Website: macys
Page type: delivery-shipping
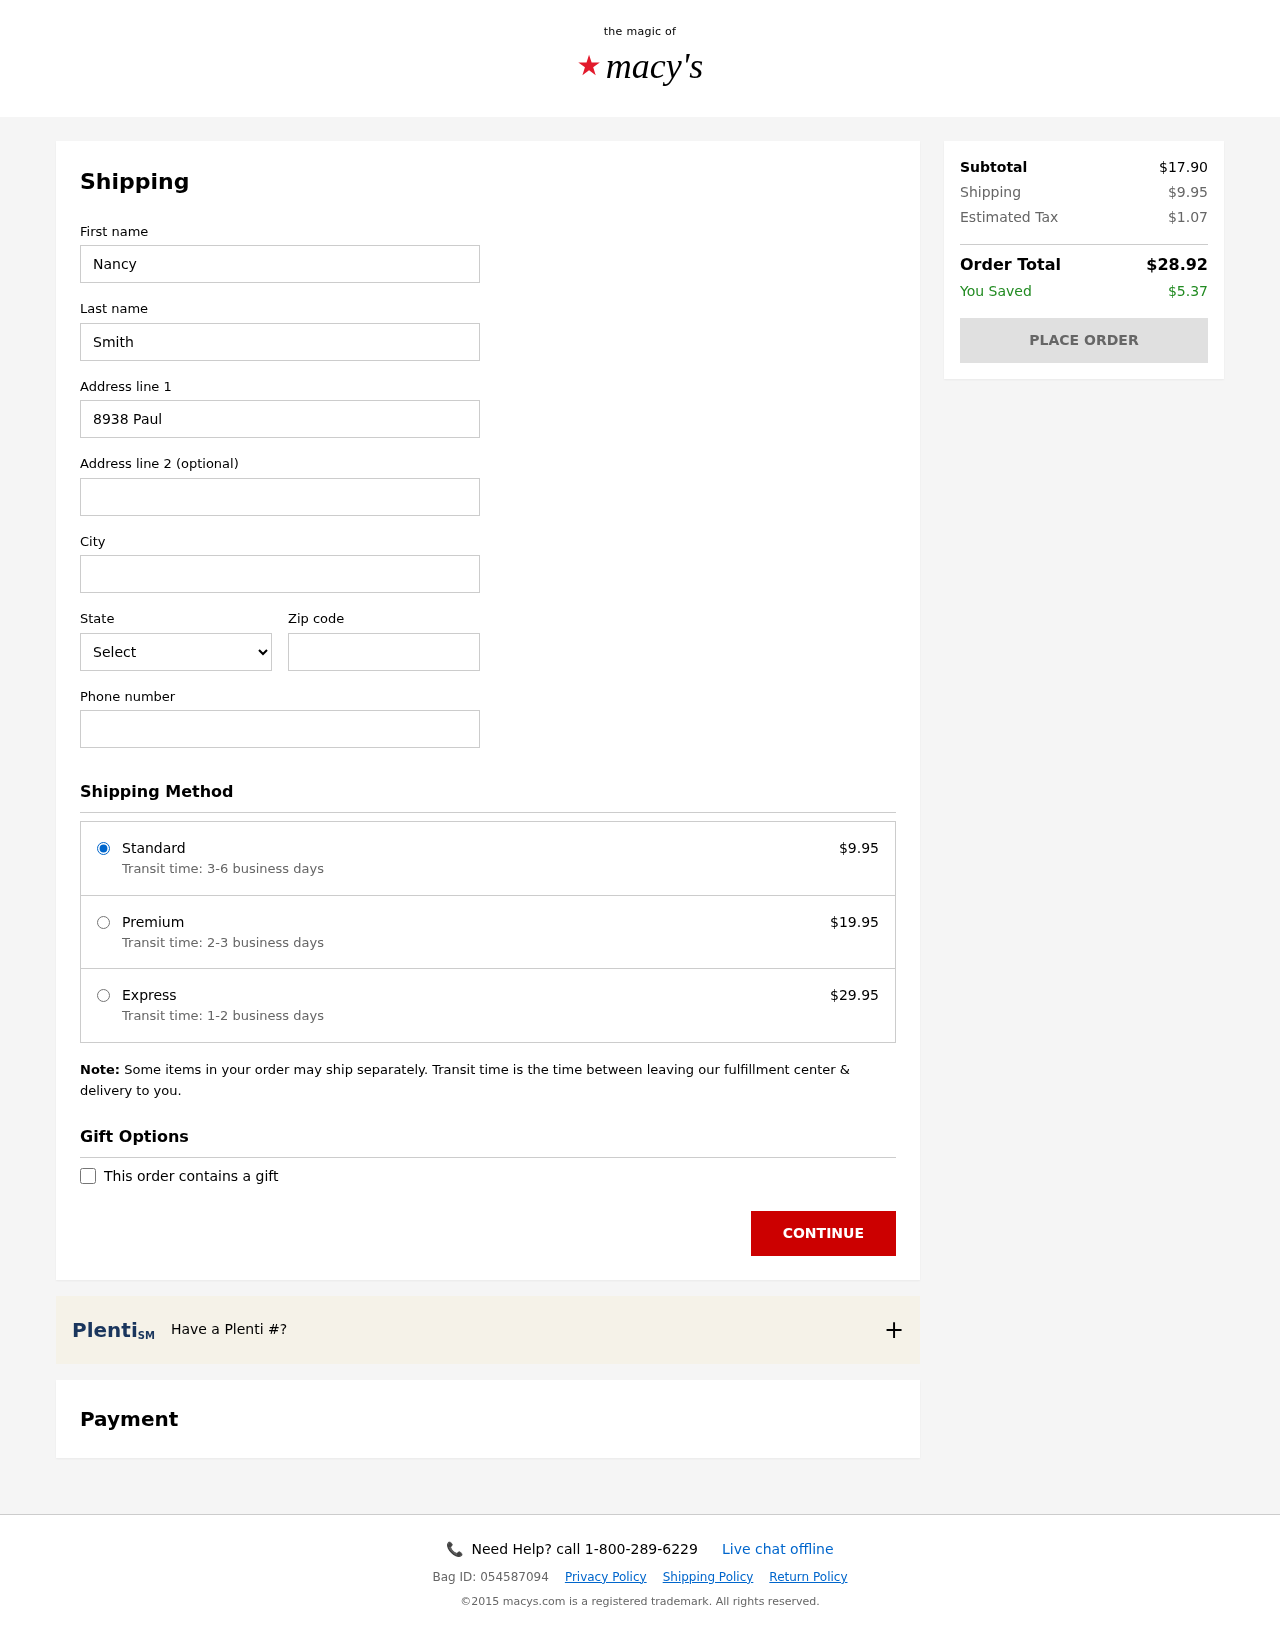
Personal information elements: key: PII_CITY
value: Hollowayshire
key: PII_FIRSTNAME
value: Nancy
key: PII_LASTNAME
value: Smith
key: PII_PHONE
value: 5657315807
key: PII_POSTCODE
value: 15287
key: PII_STATE_ABBR
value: MP
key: PII_STREET
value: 8938 Paul Orchard Apt. 697
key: PII_STREET2
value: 4592 Jacob Wall Apt. 009
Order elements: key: ORDER_SHIPPING_COST
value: $9.95
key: ORDER_SHIPPING_PREMIUM
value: $19.95
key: ORDER_SHIPPING_EXPRESS
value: $29.95
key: ORDER_SUBTOTAL
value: $17.90
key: ORDER_TAX
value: $1.07
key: ORDER_TOTAL
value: $28.92
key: ORDER_SAVINGS
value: $5.37